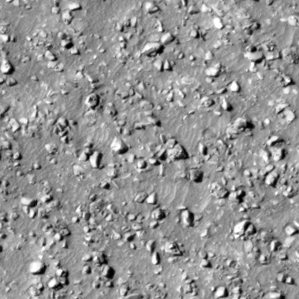
Label: non_frost